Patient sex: M
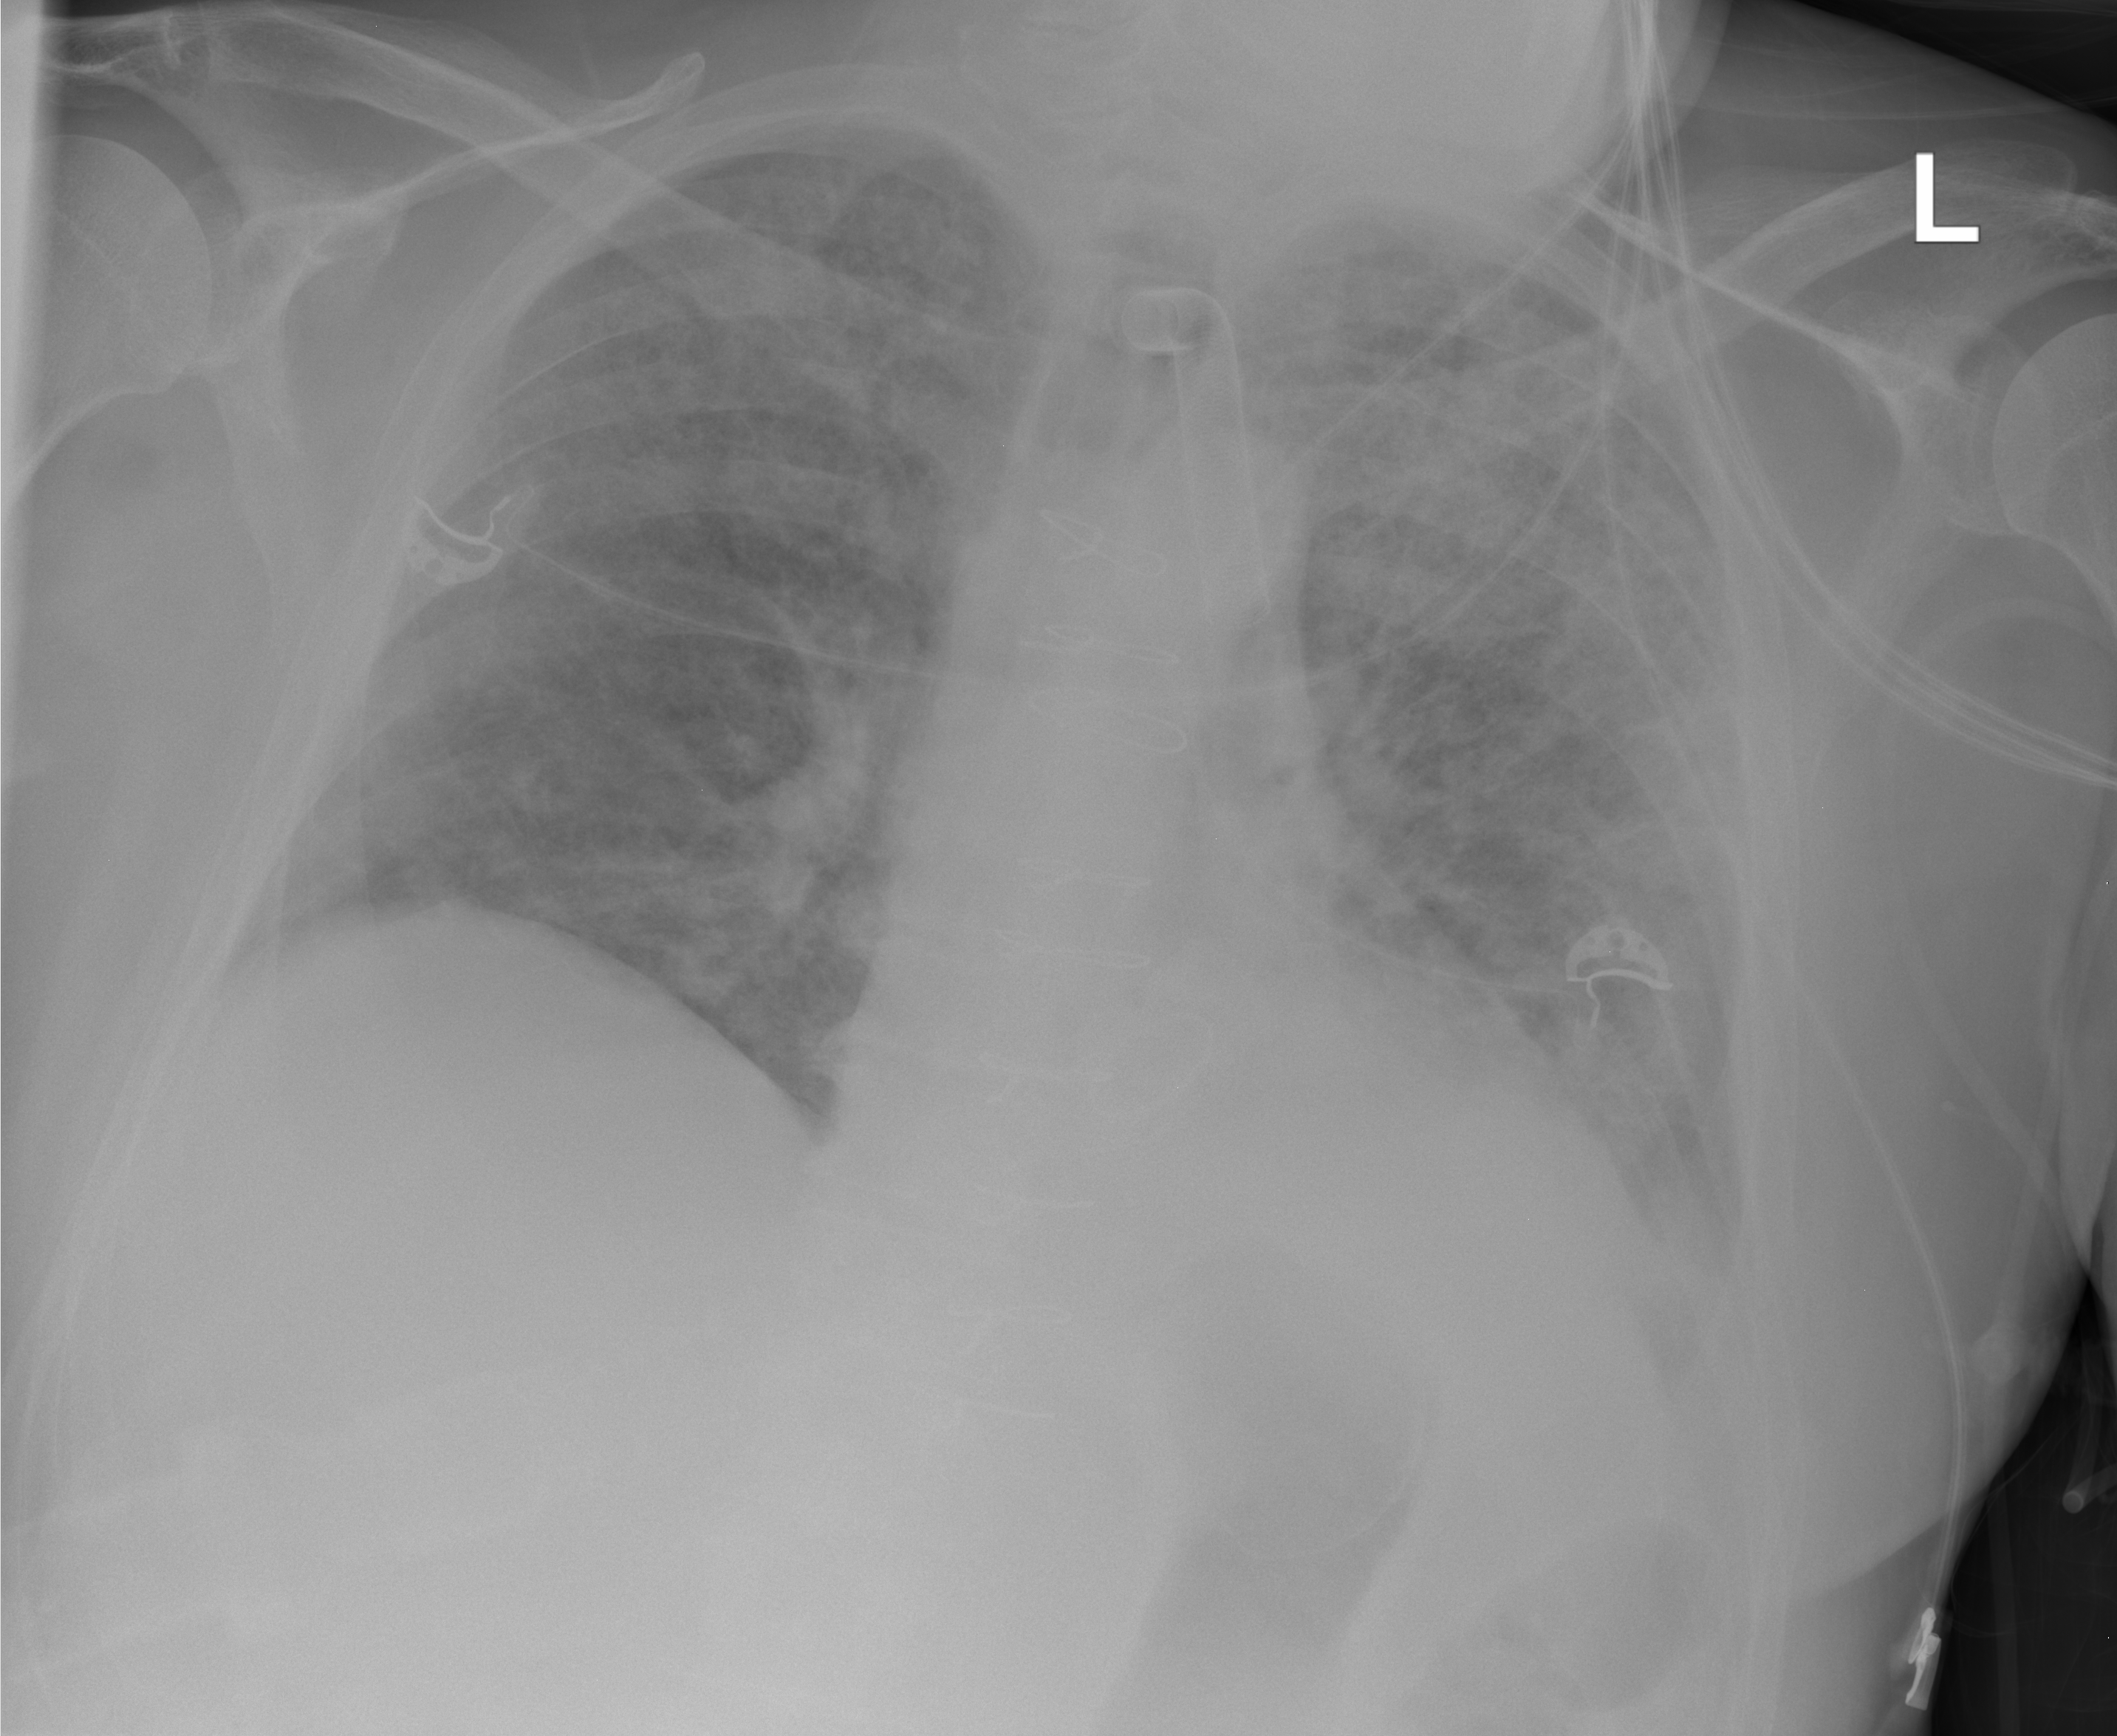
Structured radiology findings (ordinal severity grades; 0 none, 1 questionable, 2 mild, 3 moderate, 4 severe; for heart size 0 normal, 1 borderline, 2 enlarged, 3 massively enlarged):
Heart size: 2
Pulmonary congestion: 2
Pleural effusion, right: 0
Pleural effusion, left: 2
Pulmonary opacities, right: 2
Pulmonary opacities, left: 3
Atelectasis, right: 0
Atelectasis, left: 2